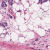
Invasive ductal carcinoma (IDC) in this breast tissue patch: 1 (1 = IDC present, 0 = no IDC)